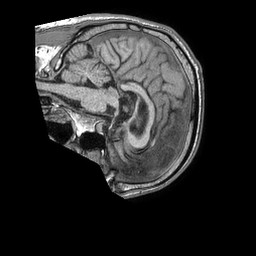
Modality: T1w
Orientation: sagittal
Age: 59
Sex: male
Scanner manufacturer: philips
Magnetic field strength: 1.5 T
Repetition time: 0.007631 s
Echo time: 0.003471 s